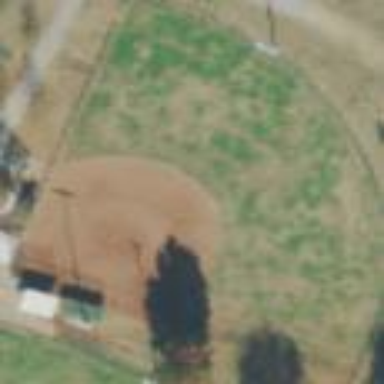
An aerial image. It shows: Baseball pitch for leisure land activities.